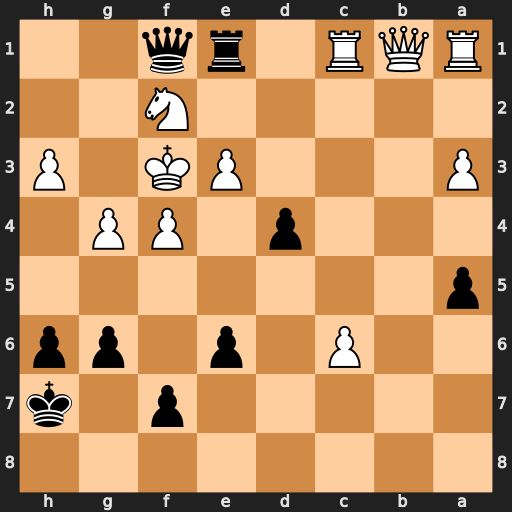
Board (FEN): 8/5p1k/2P1p1pp/p7/3p1PP1/P3PK1P/5N2/RQR1rq2
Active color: b
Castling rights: -
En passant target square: -
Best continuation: Rxe3#